Field crop: maize
Growth stage: 2
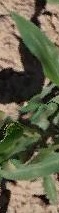
Species: maize